Question: I have written my own and want to inject the debug token as part of the output.
I had a look on the , which is similar to my case but it seems that the exception/error response has another lifecycle.
The is always called after my listener, which is on the response event.
My Listener needs to be called after the .
How can I achieve it?

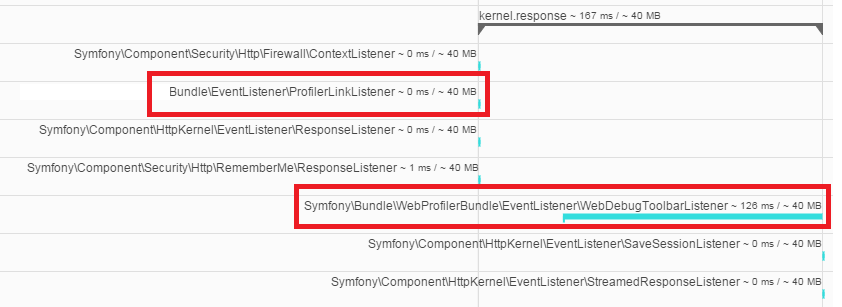
Answer: I have tried to use different priorities, but it seems that you need to clear the cache completly. It isn't sufficient to reload the page in development mode.
After changing the priority to like below it works.
'''
profiler_link_listener:
class:Nerdhive\TheNetwork\TwigBundle\EventListener\ProfilerLinkListener
priority: -150
tags:
- { name: kernel.event_listener, event: kernel.response, method: onKernelResponse }
'''

You can retrieve the debug token like below:
'''
public function onKernelResponse(FilterResponseEvent $event)
{
$response = $event->getResponse();
$token = $response->headers->get('X-Debug-Token');
// Do here your stuff
}
'''
In general should also work regarding the or <URL>:
'''
public static function getSubscribedEvents()
{
return array(
KernelEvents::RESPONSE => array('onKernelResponse', -128),
);
}
'''